Question: Count the number of objects in the diagram.
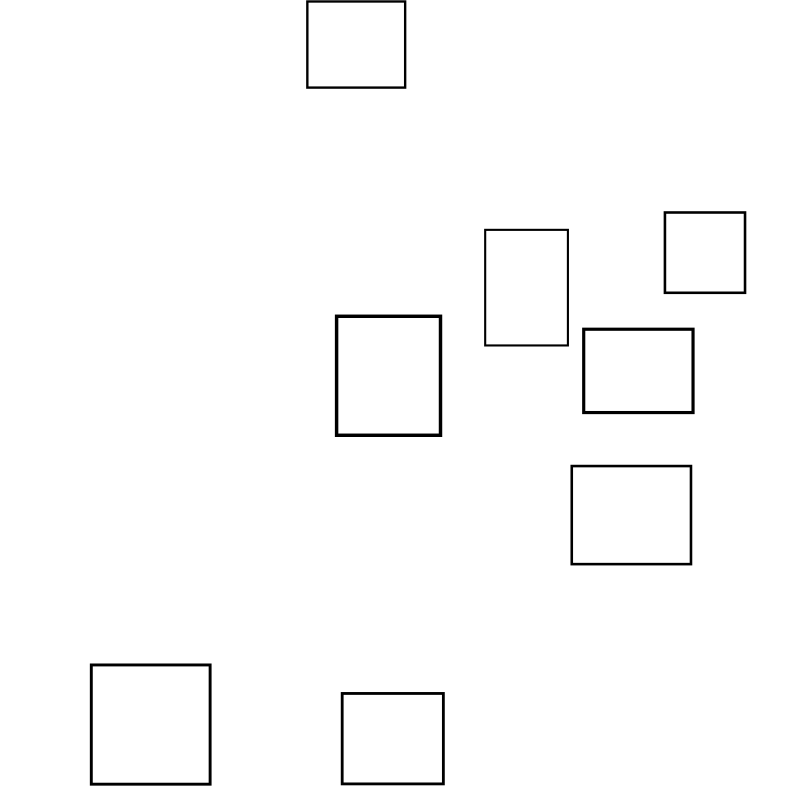
Answer: 8